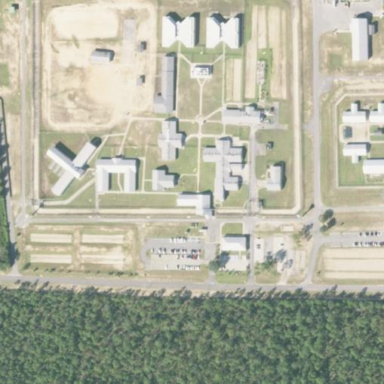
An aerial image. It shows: Prison.